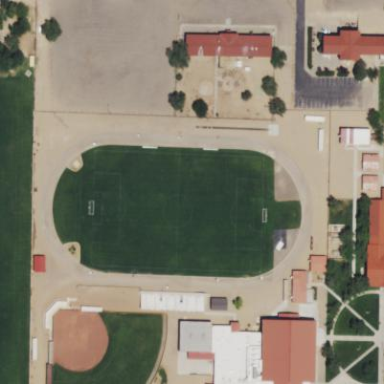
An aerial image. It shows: American football pitch.